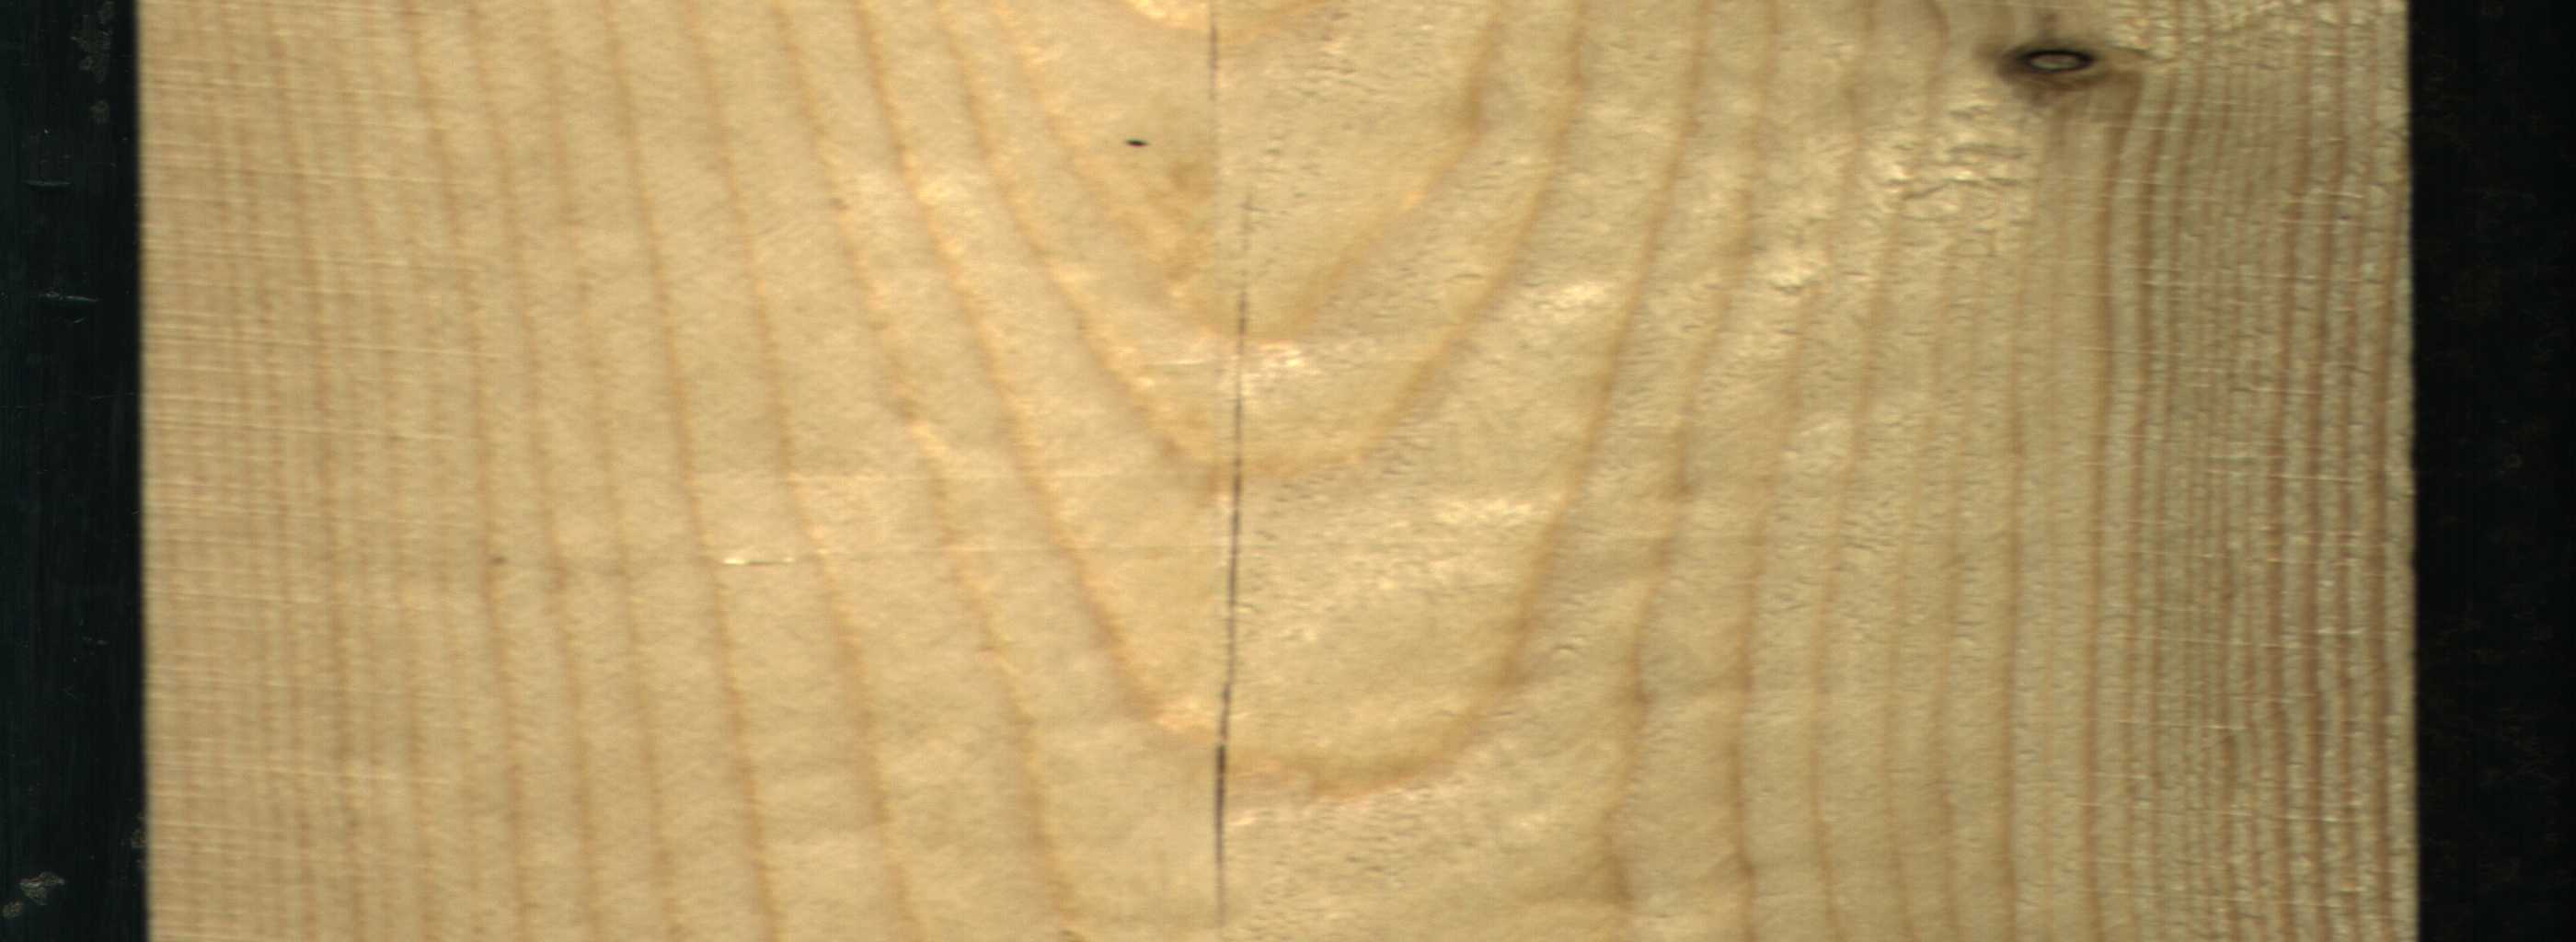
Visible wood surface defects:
Crack
Dead_Knot